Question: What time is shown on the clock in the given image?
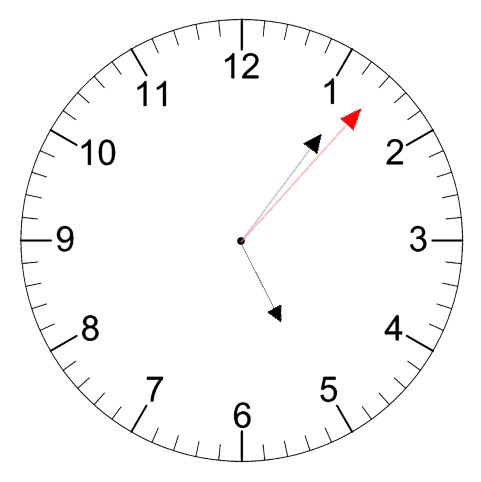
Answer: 05:06:07